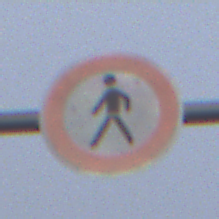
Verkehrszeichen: VerbotFussgaenger
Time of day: SunriseSunset
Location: Outdoor (Nature)
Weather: Overcast
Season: NotSpecified
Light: Natural